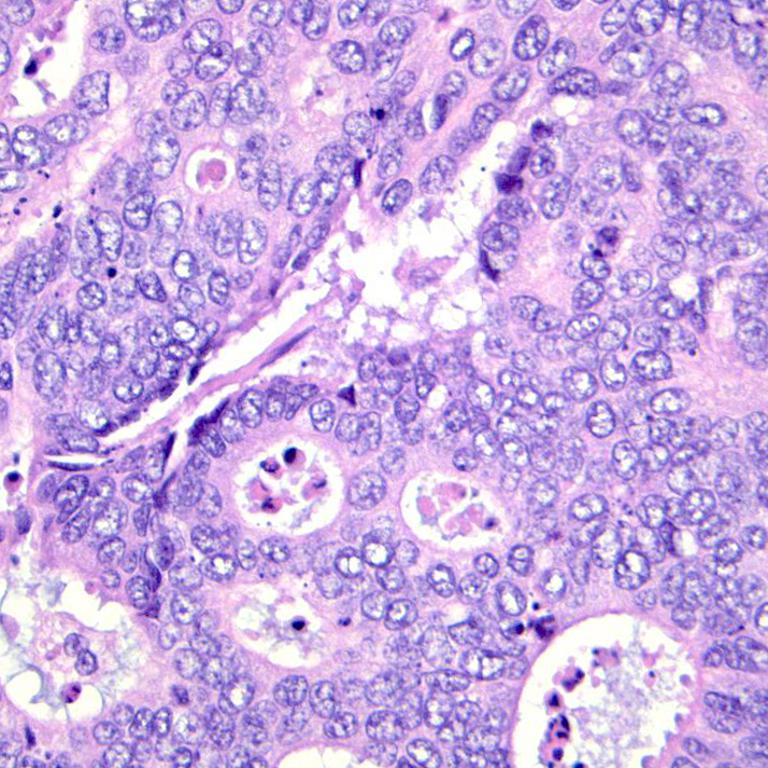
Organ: colon
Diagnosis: adenocarcinomas